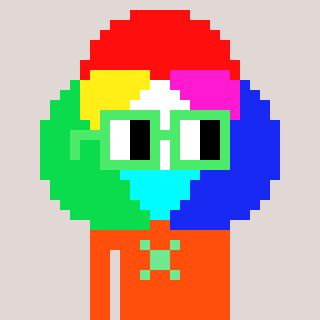
a pixel art character with square light green glasses, a color circle-shaped head and a orange-colored body on a warm background